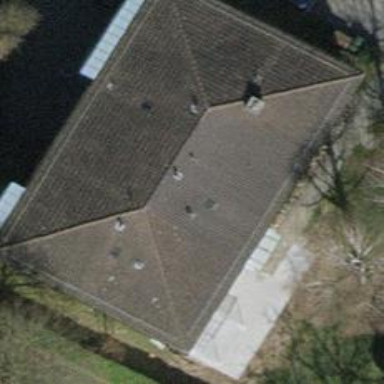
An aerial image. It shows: Hipped roof on apartment building.